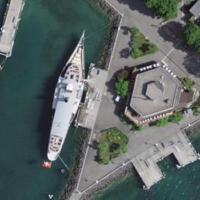
EUNIS habitat code: 14
Species observed at this site:
Corvus corone
Podiceps cristatus
Fulica atra
Anas platyrhynchos
Sturnus vulgaris
Aythya fuligula
Passer domesticus
Chroicocephalus ridibundus
Phalacrocorax carbo
Larus michahellis
Gallinula chloropus
Cygnus olor
Mergus merganser
Columba livia
Aesculus hippocastanum
Motacilla alba
Delichon urbicum